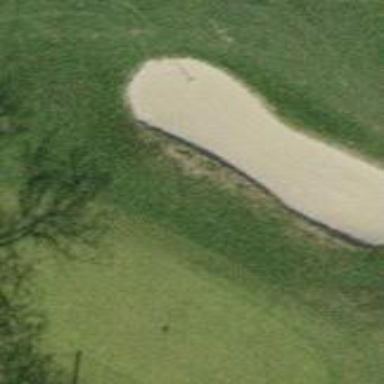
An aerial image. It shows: Sandy area is golf bunker.